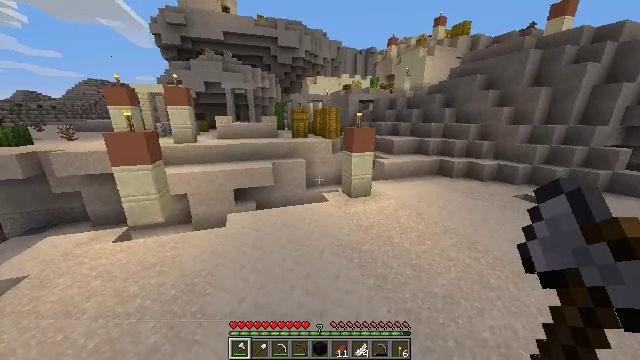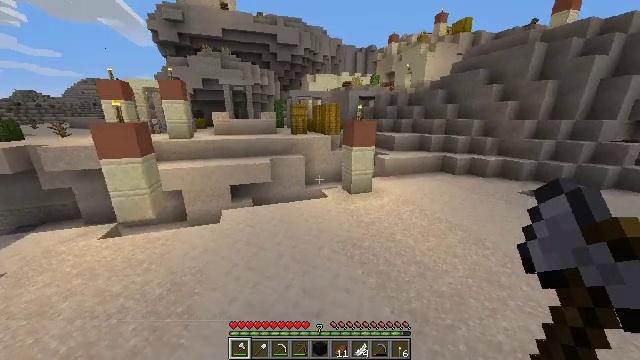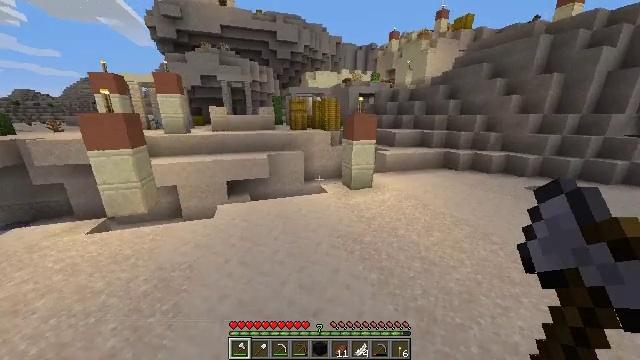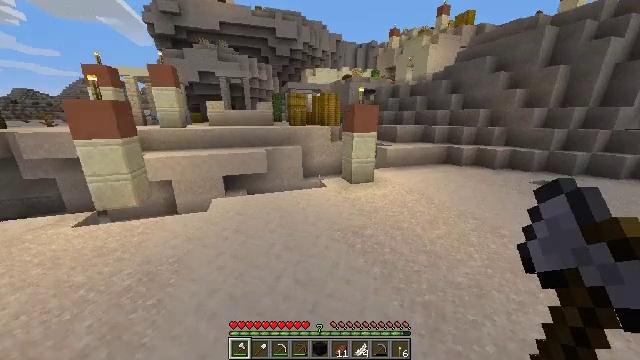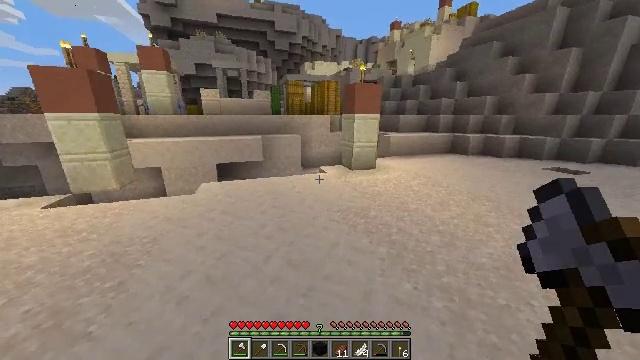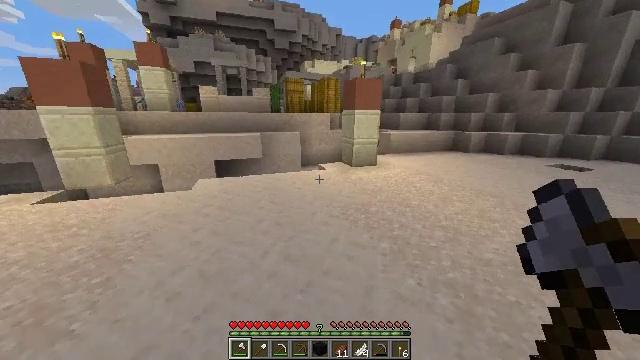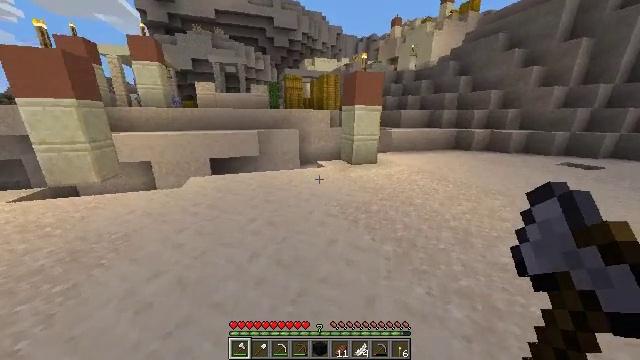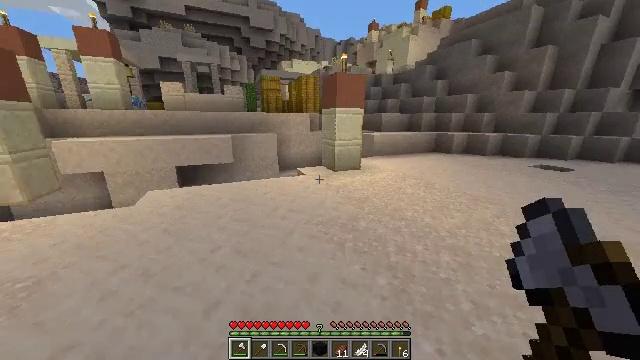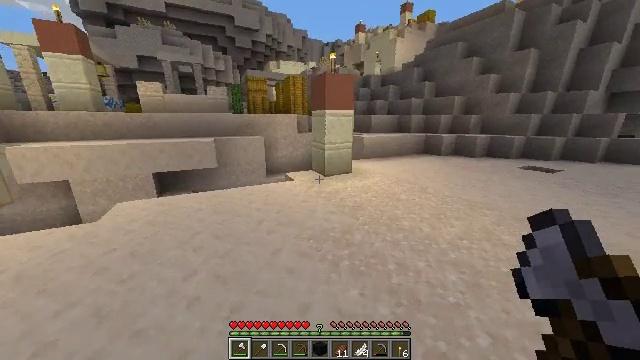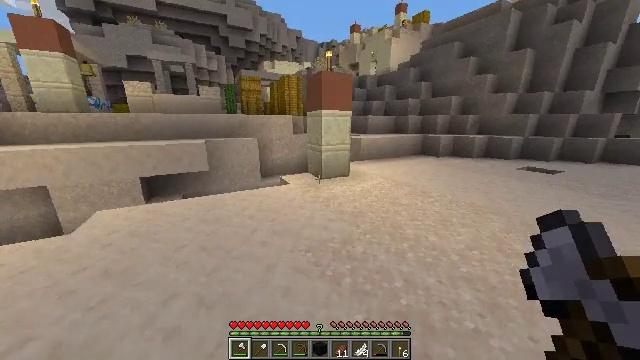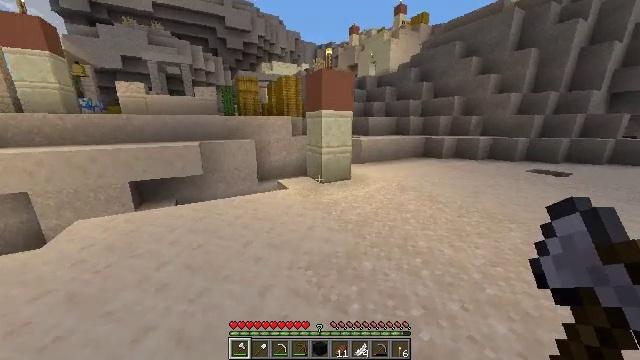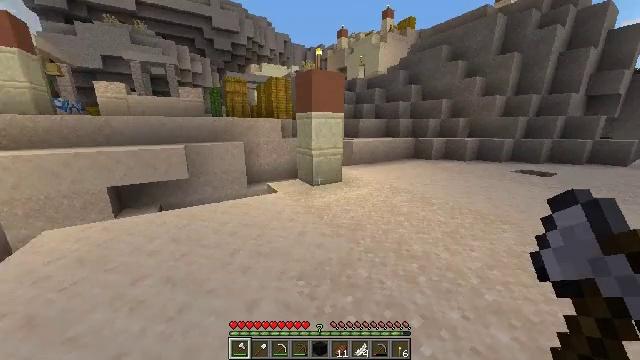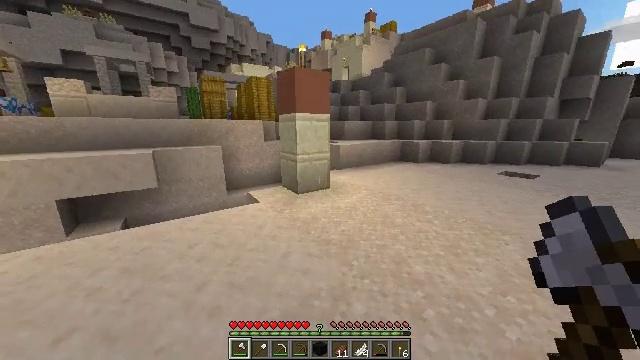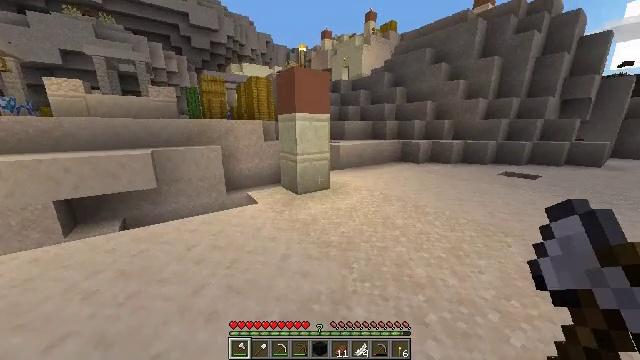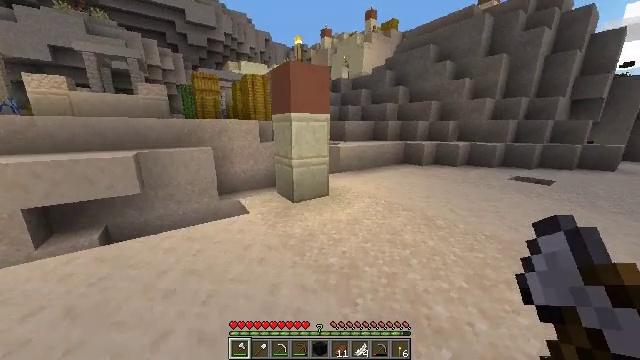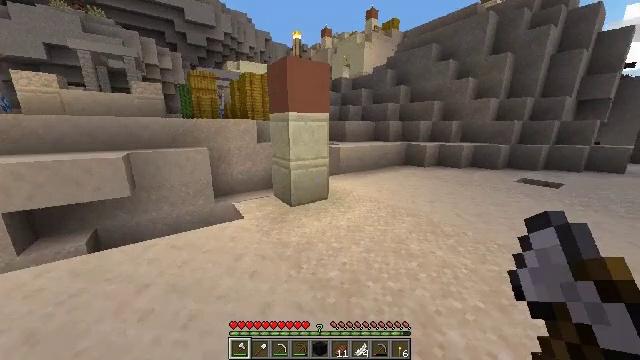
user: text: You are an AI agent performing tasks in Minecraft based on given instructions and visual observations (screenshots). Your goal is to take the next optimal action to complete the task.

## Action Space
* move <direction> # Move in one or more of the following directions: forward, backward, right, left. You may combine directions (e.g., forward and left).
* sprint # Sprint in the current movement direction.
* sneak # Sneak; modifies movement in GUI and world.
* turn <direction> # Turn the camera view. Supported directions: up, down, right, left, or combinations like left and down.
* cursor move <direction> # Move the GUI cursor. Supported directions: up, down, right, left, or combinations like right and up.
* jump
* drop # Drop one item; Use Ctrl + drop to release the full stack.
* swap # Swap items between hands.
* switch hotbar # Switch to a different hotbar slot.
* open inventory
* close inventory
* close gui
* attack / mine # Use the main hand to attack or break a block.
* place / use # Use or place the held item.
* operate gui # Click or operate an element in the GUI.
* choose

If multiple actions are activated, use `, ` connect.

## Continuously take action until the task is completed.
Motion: motion action
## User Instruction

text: Recycle the white glazed terracotta block.
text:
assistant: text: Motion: move forward
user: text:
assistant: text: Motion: move forward
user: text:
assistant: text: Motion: move forward
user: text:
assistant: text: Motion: move forward
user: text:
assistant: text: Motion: move forward
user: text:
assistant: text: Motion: move forward
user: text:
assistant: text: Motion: move forward, turn right
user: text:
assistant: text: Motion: move forward, turn right
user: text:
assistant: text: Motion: move forward, turn right
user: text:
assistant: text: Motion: move forward
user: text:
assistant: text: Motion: move forward, turn right
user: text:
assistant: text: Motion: move forward, turn right
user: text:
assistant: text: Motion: move forward
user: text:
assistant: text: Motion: move forward
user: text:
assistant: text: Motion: move forward
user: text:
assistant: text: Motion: move forward
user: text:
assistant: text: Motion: move forward and move right
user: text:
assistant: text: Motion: move forward and move right
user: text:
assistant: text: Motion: move forward and move right
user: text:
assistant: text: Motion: move forward and move right
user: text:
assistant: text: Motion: move forward and move right
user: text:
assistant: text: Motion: move forward
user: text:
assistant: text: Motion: no_op
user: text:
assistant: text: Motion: no_op
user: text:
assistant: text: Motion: no_op
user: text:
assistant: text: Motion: no_op
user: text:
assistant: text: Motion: no_op
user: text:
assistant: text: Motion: no_op
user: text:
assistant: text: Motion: no_op
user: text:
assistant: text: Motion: no_op